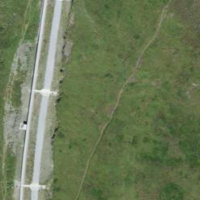
EUNIS habitat code: 26
Species observed at this site:
Bartsia alpina